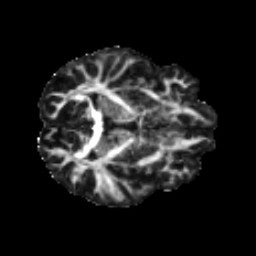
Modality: FA
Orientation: axial
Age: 35
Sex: male
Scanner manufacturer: ge
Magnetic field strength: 3 T
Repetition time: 7.8 s
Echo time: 0.0613 s